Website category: university
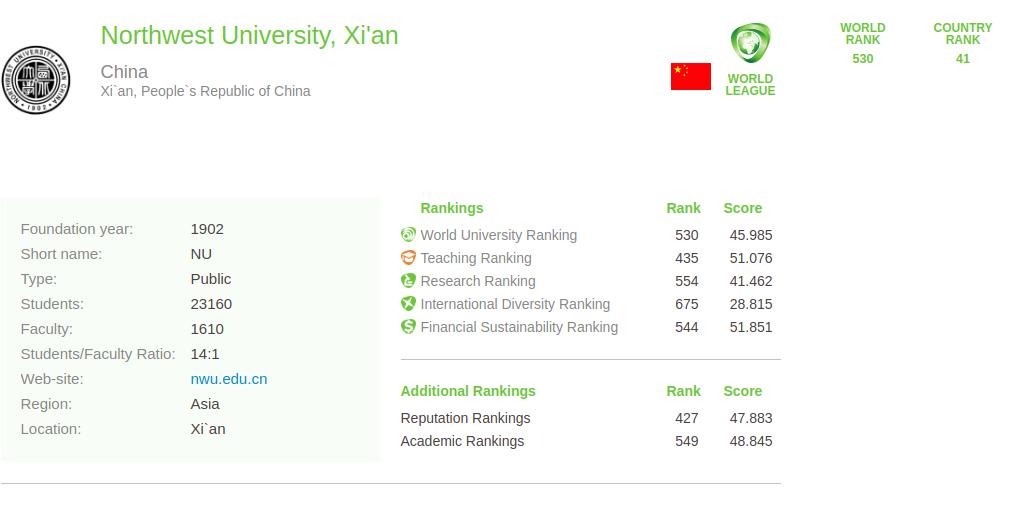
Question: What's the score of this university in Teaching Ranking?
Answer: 51.076

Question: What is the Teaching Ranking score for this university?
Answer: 51.076

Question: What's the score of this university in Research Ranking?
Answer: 41.462

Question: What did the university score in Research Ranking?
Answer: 41.462

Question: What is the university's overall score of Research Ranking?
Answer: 41.462

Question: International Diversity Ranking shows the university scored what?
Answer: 28.815

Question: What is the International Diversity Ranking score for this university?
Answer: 28.815

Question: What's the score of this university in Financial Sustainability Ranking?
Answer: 51.851

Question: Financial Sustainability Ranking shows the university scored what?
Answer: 51.851

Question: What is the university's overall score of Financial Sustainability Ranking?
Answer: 51.851

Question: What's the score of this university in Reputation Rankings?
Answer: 47.883

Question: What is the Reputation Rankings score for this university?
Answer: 47.883

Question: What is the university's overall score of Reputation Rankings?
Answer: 47.883

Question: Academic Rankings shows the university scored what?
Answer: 48.845

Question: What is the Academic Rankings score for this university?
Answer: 48.845

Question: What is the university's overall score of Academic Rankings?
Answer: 48.845

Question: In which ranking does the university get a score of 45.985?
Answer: World University Ranking

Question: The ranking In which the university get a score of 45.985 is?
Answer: World University Ranking

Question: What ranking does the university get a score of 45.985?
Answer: World University Ranking

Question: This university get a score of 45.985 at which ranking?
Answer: World University Ranking

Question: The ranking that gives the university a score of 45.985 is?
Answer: World University Ranking

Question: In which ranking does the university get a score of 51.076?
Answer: Teaching Ranking

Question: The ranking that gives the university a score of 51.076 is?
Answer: Teaching Ranking

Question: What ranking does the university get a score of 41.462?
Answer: Research Ranking

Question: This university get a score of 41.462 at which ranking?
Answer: Research Ranking

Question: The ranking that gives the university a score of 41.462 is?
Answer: Research Ranking

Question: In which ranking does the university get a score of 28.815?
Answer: International Diversity Ranking

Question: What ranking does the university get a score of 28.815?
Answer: International Diversity Ranking

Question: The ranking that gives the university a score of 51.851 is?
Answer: Financial Sustainability Ranking

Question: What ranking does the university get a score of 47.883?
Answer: Reputation Rankings

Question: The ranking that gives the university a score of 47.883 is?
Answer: Reputation Rankings

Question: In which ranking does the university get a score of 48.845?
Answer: Academic Rankings

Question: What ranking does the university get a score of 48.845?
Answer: Academic Rankings